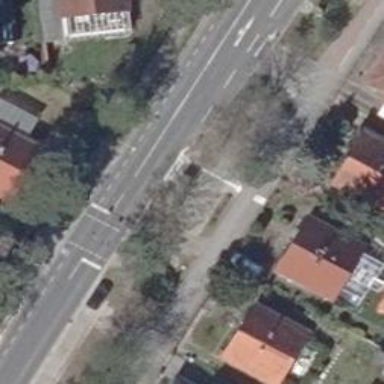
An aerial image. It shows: Public transport stop position.